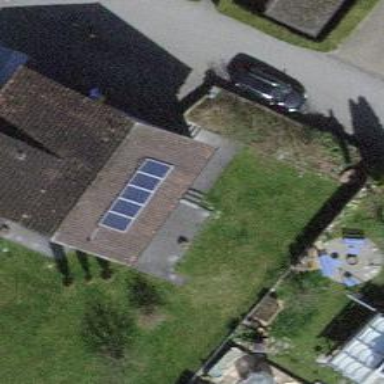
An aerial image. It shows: Solar power generator using photovoltaic method with solar photovoltaic panel types.